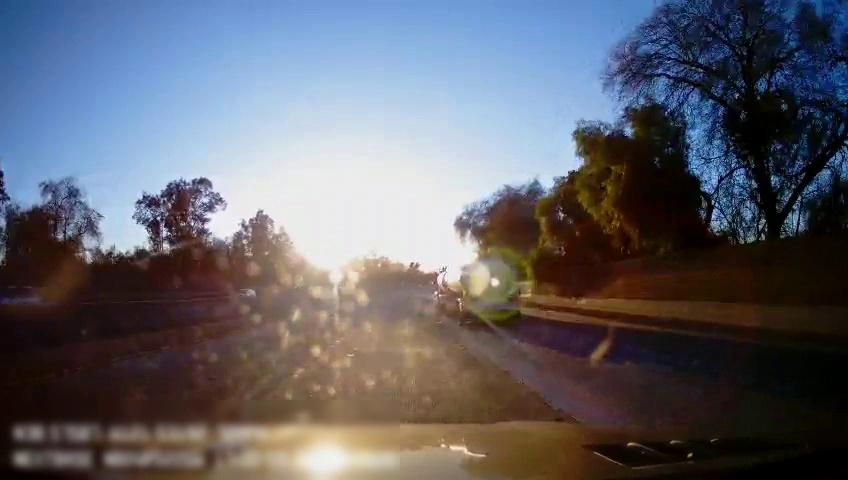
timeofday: Day
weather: Sunny
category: Drivable Space
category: Vehicles | Truck
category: Vehicles | Car
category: Lanes | Current Lane
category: Lanes | Alternate Lane
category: Lanes | Alternate Lane